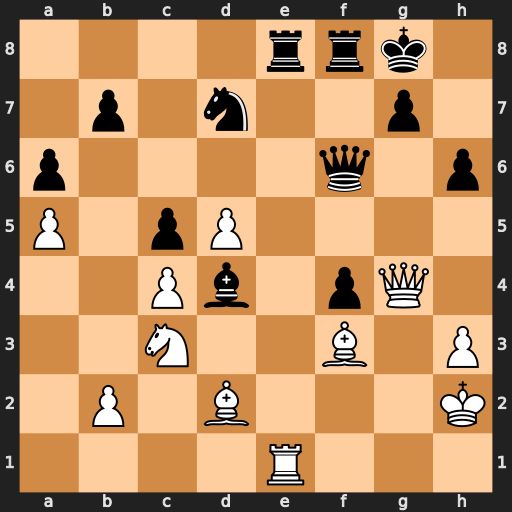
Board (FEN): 4rrk1/1p1n2p1/p4q1p/P1pP4/2Pb1pQ1/2N2B1P/1P1B3K/4R3
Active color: w
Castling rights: -
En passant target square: -
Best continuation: Rxe8 Rxe8 Qxd7 Qg6 Qg4 Qc2 Qg2